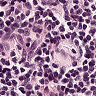
Metastatic tissue present: no